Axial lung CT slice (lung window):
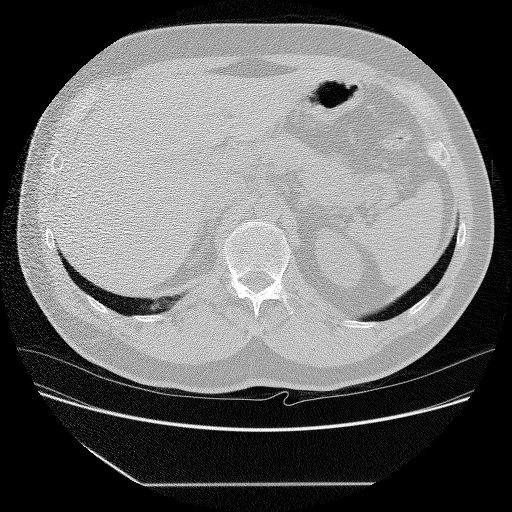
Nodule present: no